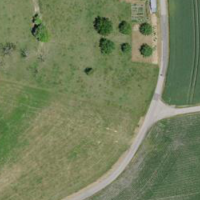
EUNIS habitat code: 52
Species observed at this site:
Passer domesticus
Corvus corone
Larus michahellis